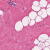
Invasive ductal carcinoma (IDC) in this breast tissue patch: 0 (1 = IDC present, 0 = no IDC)